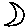
Label: moon